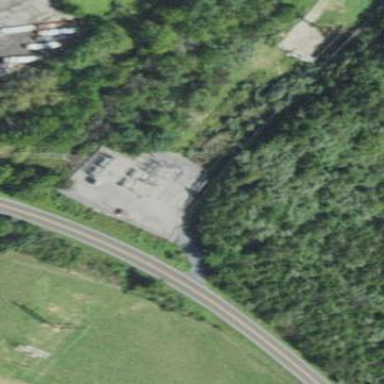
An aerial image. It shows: Power substation.